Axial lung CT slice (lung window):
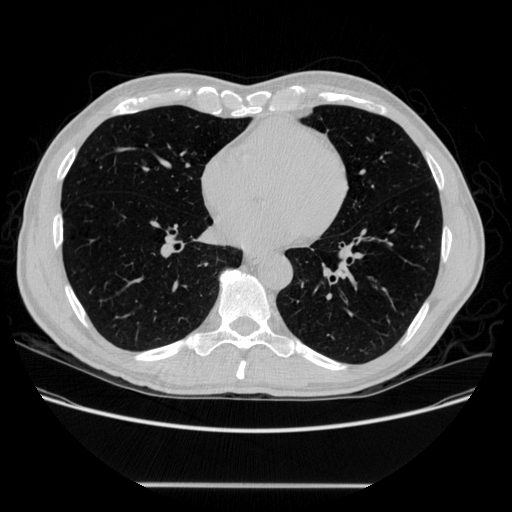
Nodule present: no